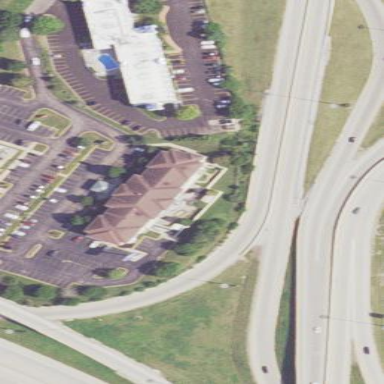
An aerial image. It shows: Hotel building.